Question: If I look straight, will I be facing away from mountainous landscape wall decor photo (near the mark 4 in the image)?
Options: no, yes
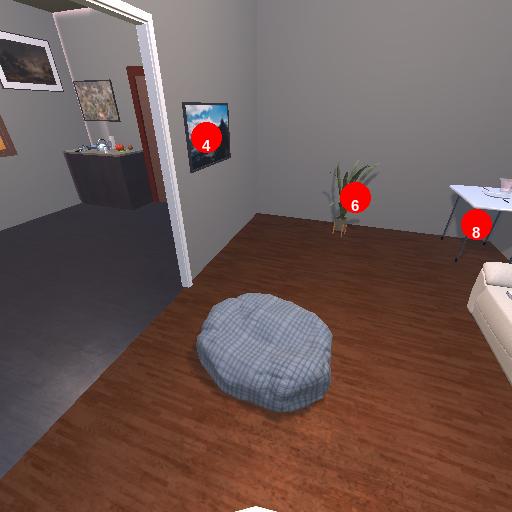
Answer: no